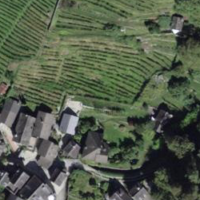
EUNIS habitat code: 55
Species observed at this site:
Veronica chamaedrys